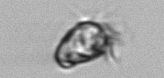
Label: Paratontonia_gracillima